Field crop: maize
Growth stage: 1
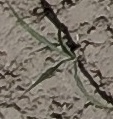
Species: sorghum